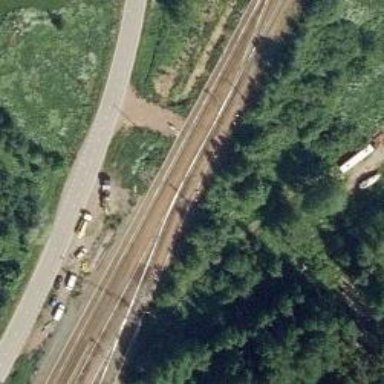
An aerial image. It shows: Railway turnout on the right side.